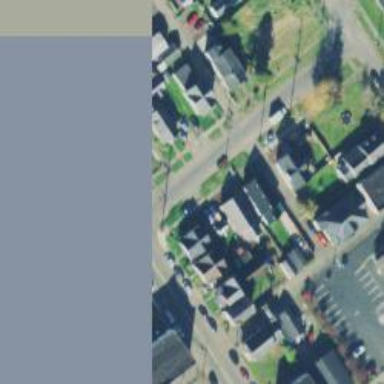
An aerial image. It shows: Alley classified as service road.